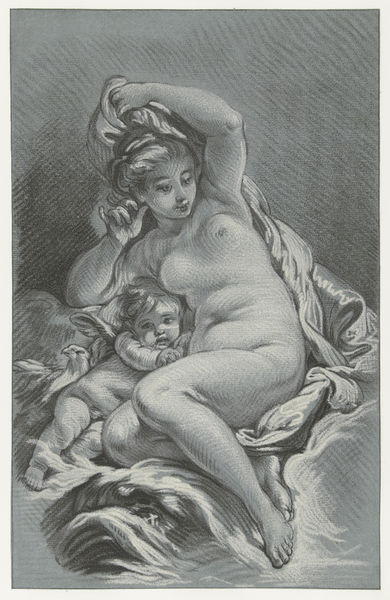
Titel: Venus en Cupido
Künstler: Louis Marin Bonnet
Standort: Amsterdam
Institution: Rijksmuseum
Schlagwörter: akt, flügel, hand, nackt, rubens, vogel, bewegung, brust, busen, frau, grau, haar, skizze, stroh, zeichnung, tuch, barock, falten, taube, haare, stoff, tücher, decke, kind, mutter, gotik, engel, putte, brüste, klein, monochrom, baby, romantik, dick, bett, liegend, fett, nakt, mollig, druck, lithographie, radierung, lithografie, venus, kreisförmig, amor, anmut, schutz, lager, parallelen, statik, aphrodite, frradierung, kurpulent